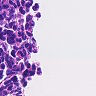
Metastatic tissue present: no